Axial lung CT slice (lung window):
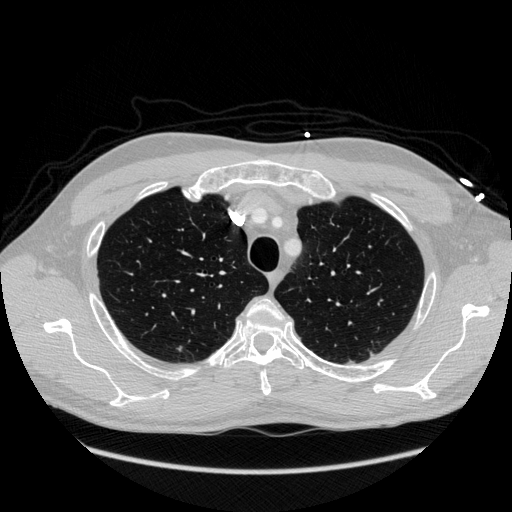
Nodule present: no